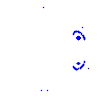
Particle: pion